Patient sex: F
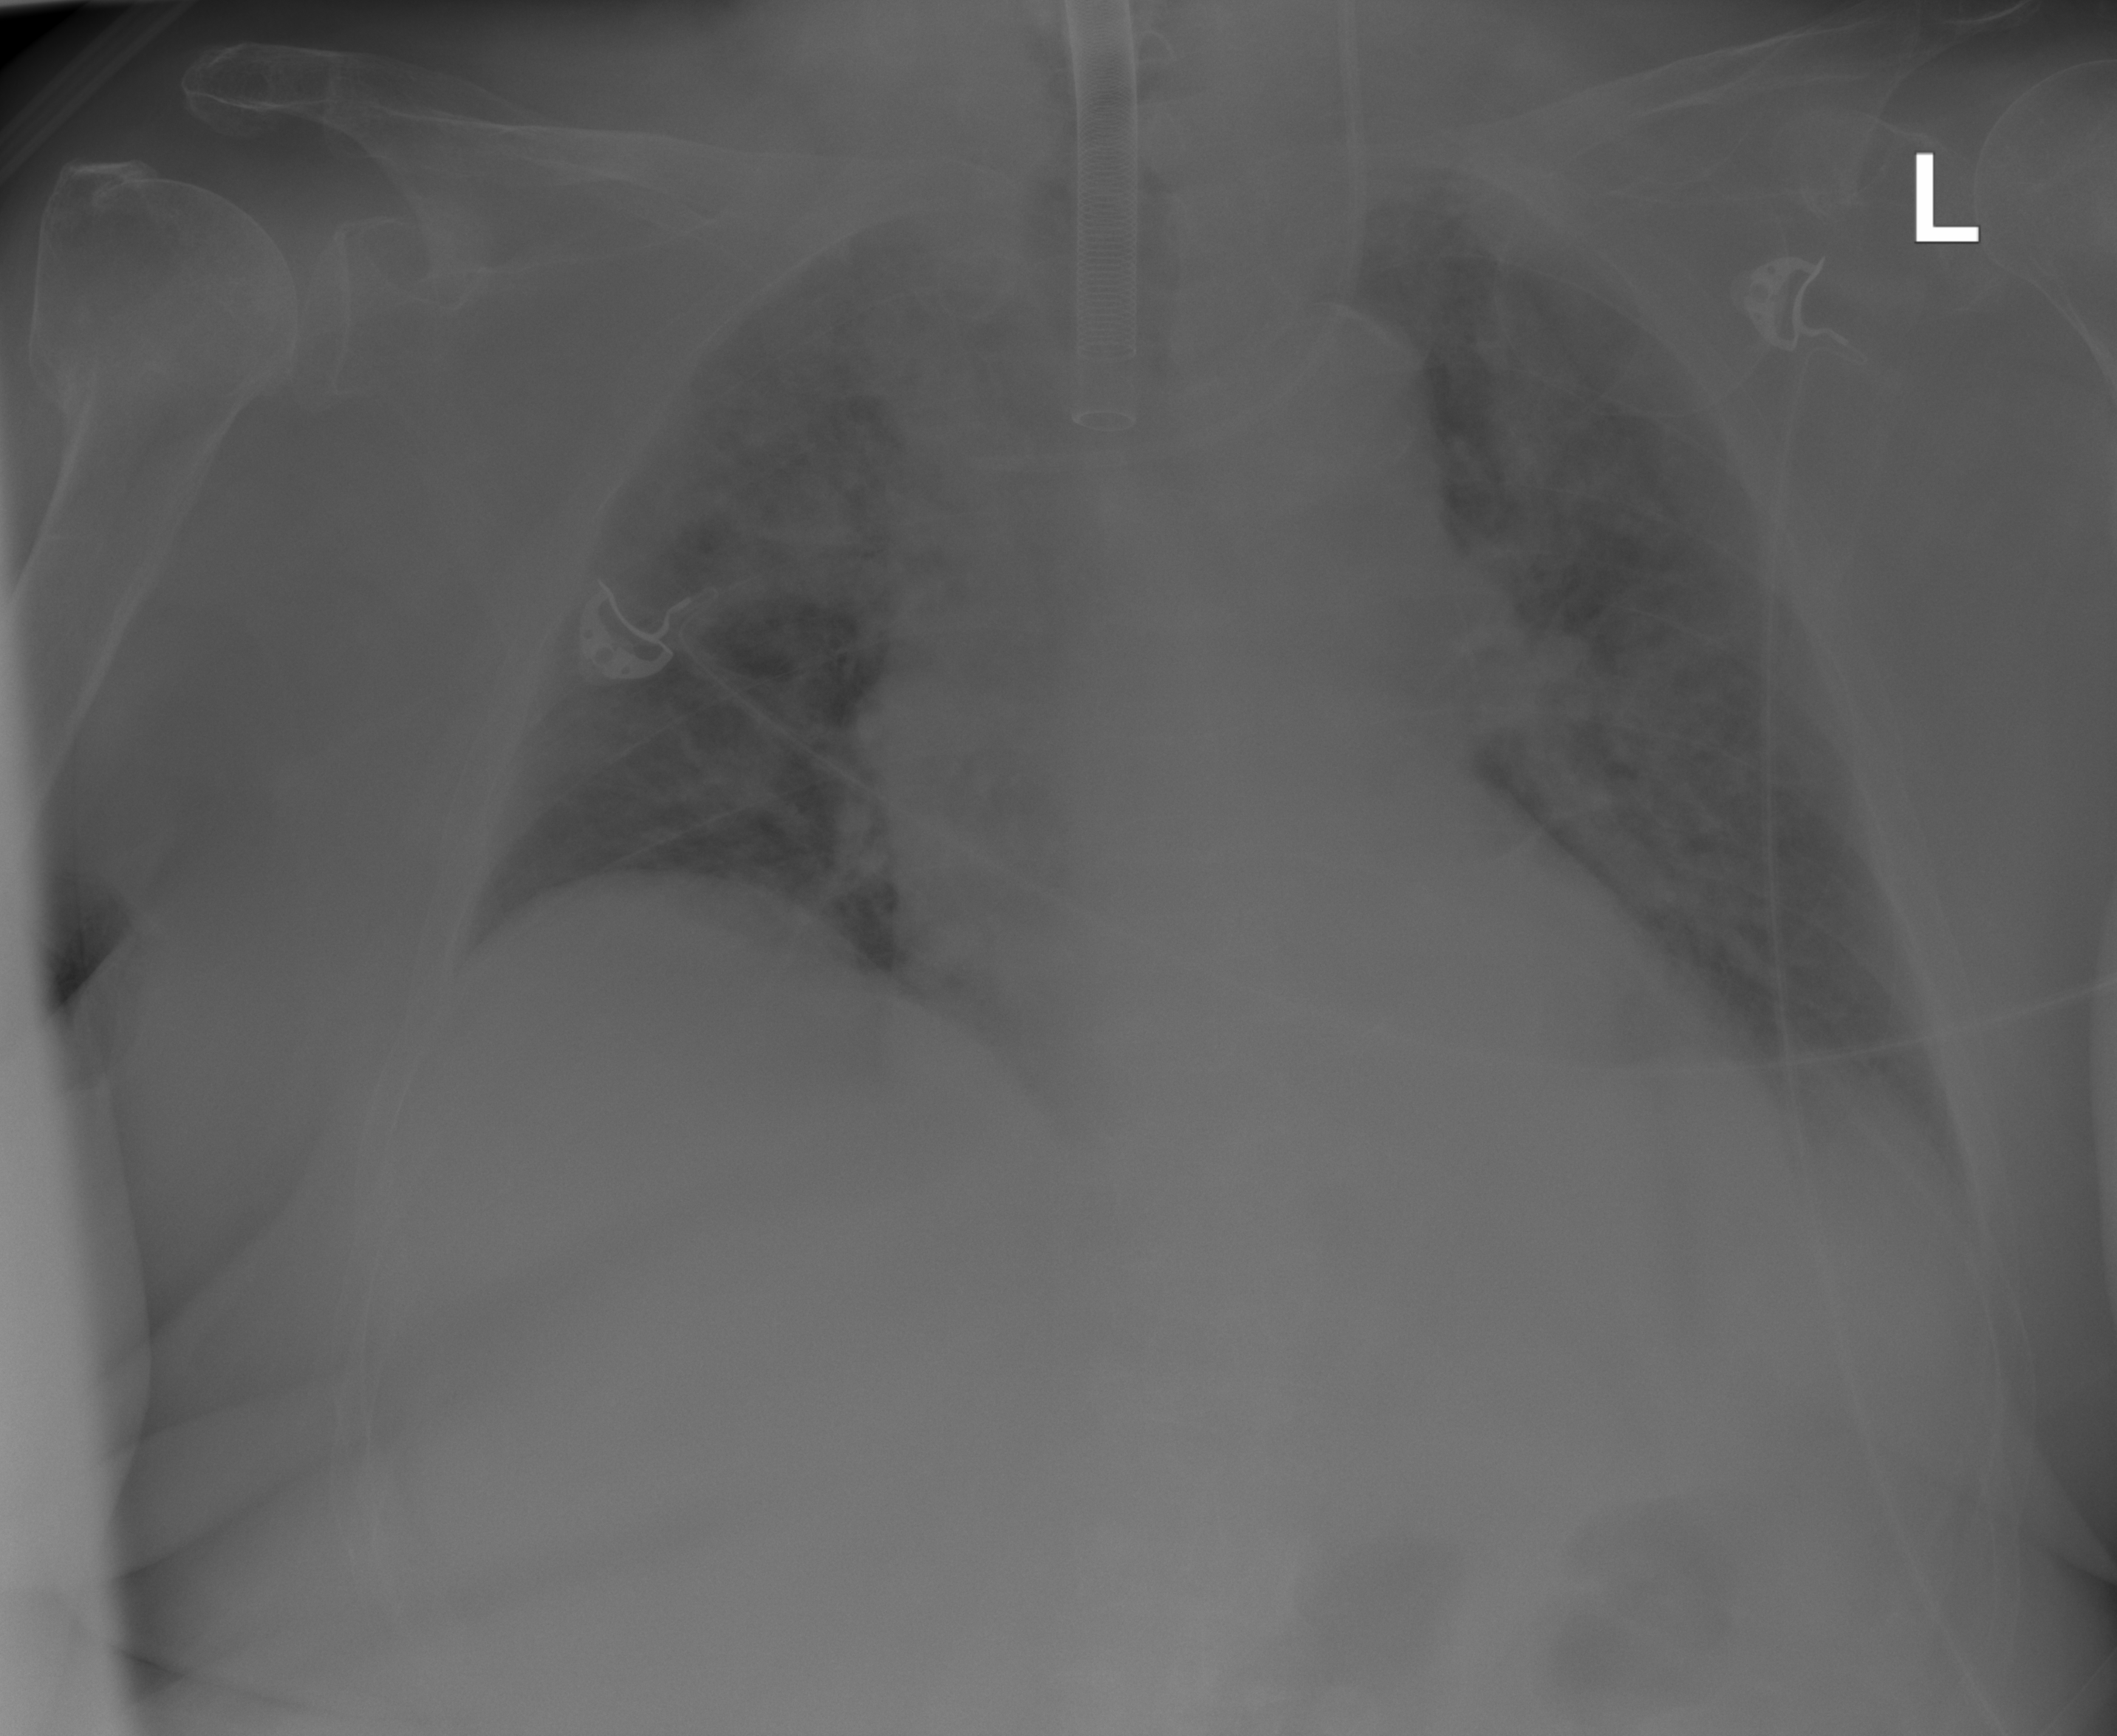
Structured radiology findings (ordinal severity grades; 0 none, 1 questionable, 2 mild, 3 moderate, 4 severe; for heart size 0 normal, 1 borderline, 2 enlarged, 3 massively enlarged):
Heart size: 1
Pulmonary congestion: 2
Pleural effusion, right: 0
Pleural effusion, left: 0
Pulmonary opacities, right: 3
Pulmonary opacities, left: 2
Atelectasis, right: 0
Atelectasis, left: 0